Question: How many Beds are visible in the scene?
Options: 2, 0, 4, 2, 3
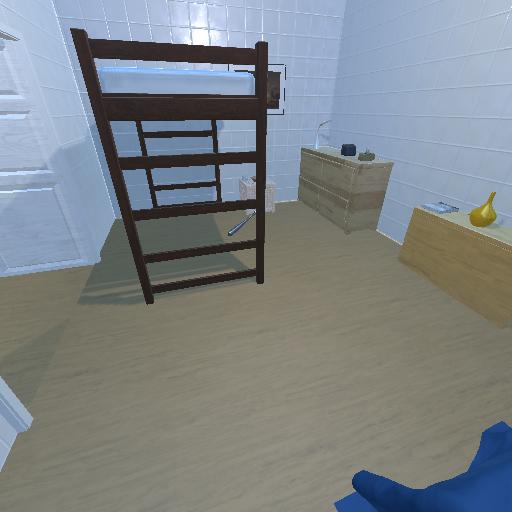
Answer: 2